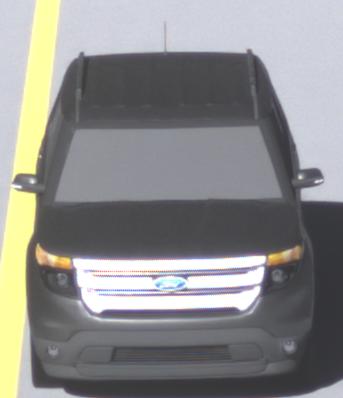
Make: Ford
Model: Explorer
Detailed model: Gen. 5
Model produced from: 2010
Model produced until: 2019
Doors: 5
Color: gray
Road condition: dry road
Daytime: morning or afternoon
Contrast: high contrast